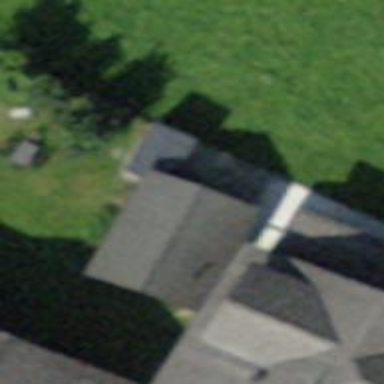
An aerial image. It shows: Shed building.